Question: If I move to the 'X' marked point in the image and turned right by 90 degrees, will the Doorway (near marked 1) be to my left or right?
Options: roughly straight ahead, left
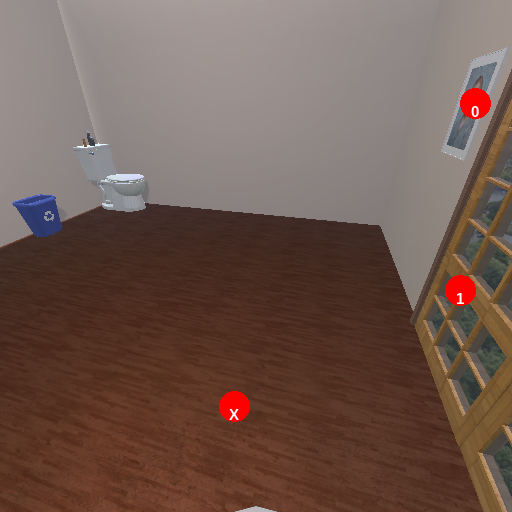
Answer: roughly straight ahead